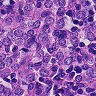
Metastatic tissue present: yes